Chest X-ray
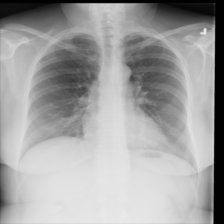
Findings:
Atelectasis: negative
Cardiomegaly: negative
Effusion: negative
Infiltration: negative
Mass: negative
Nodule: negative
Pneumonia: negative
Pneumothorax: negative
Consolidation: negative
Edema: negative
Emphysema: negative
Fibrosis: negative
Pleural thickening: negative
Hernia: negative